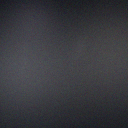
Screen state: off